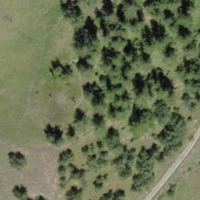
EUNIS habitat code: 26
Species observed at this site:
Aquila chrysaetos
Regulus regulus